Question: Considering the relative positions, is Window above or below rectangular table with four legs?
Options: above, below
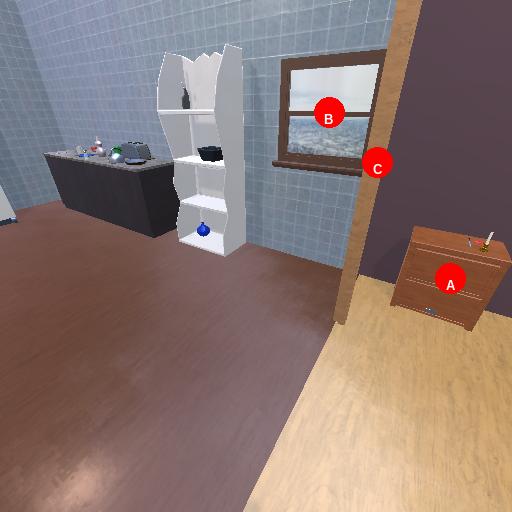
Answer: above